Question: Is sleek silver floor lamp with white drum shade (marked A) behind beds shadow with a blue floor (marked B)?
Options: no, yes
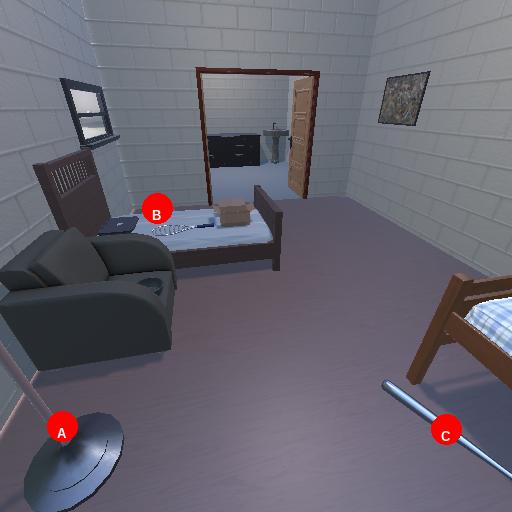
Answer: no